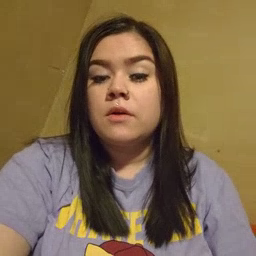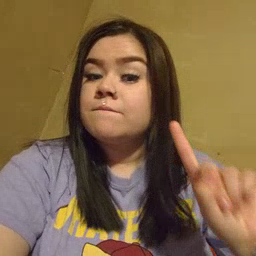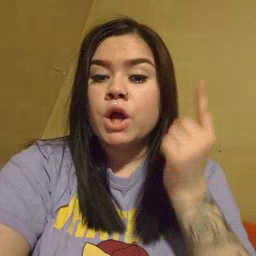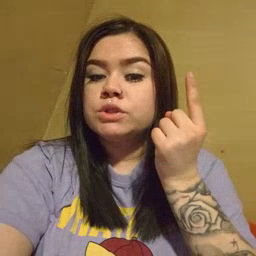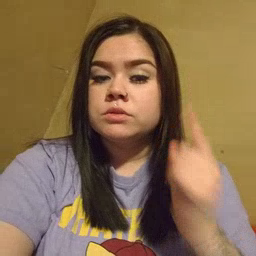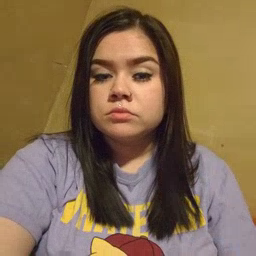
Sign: first